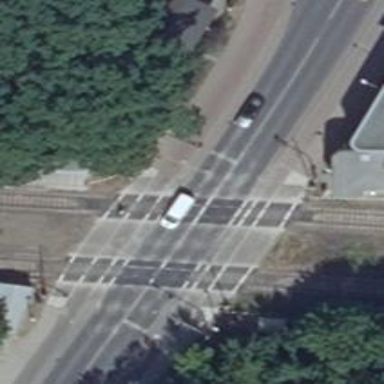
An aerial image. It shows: Level crossing with barrier for the railway.